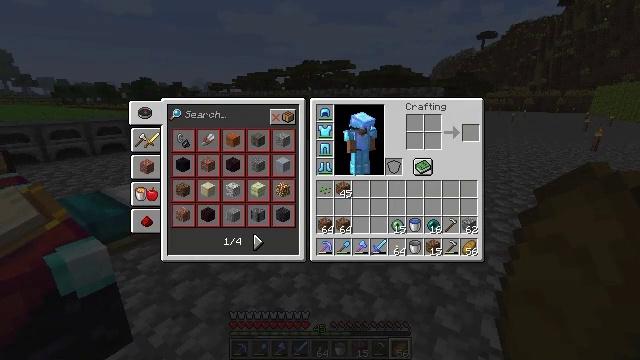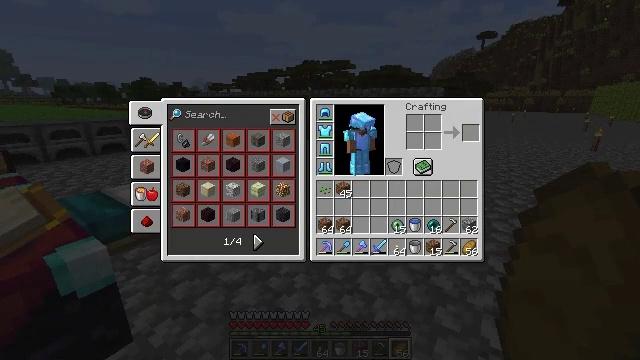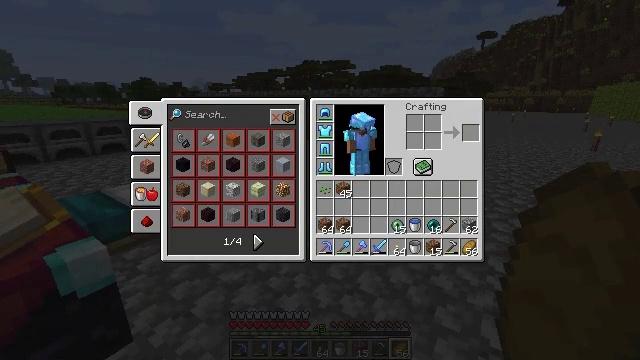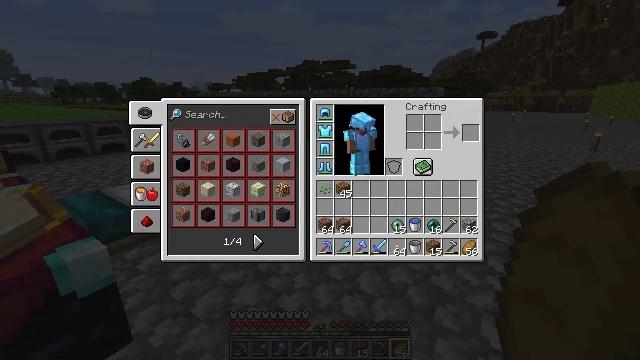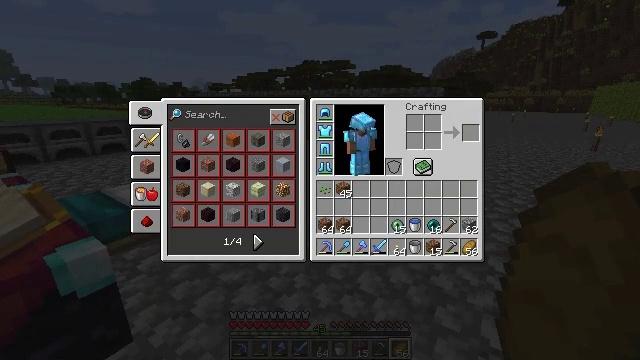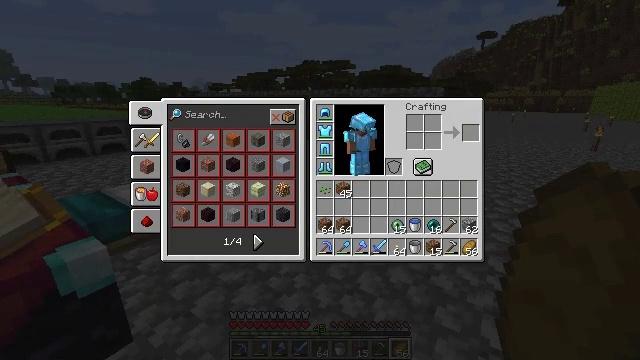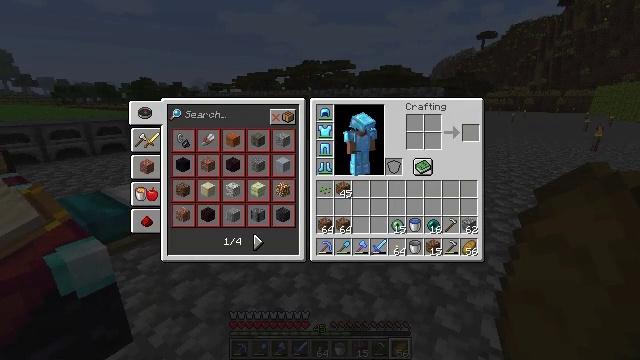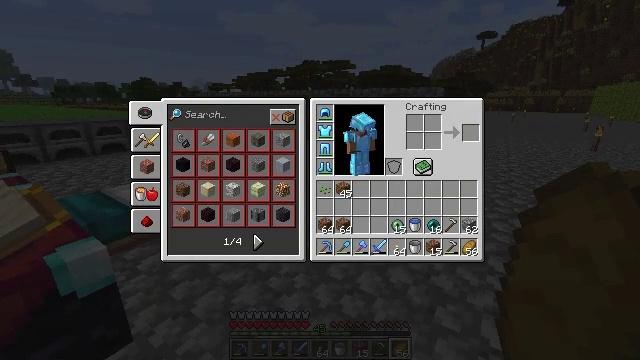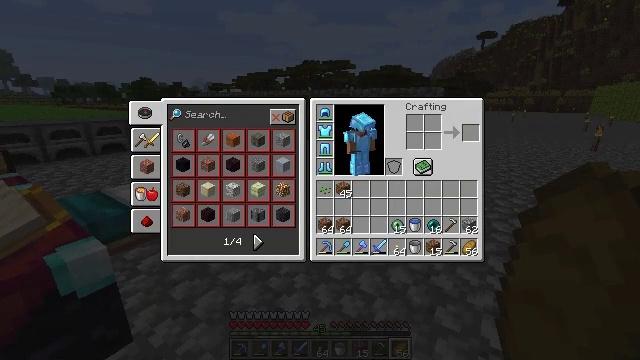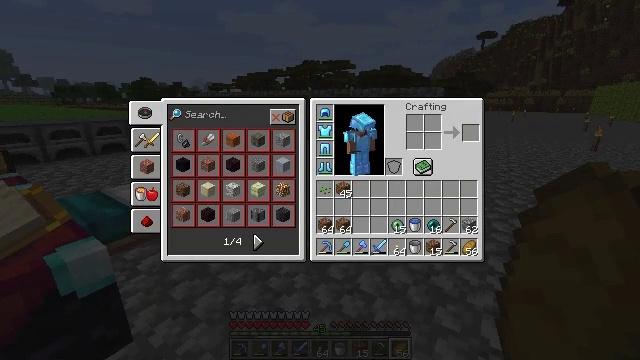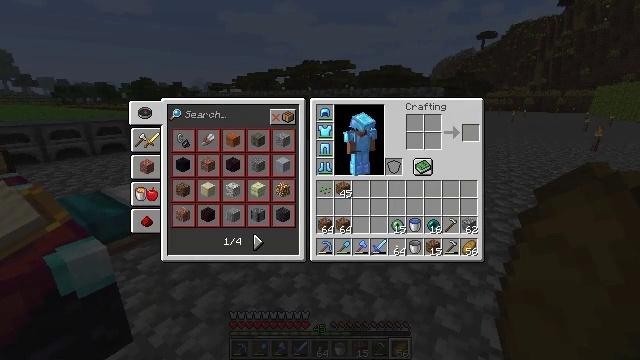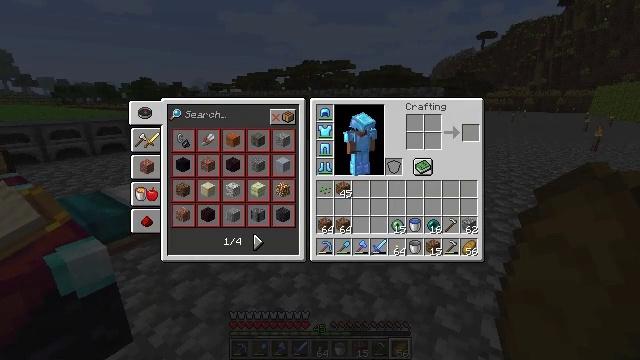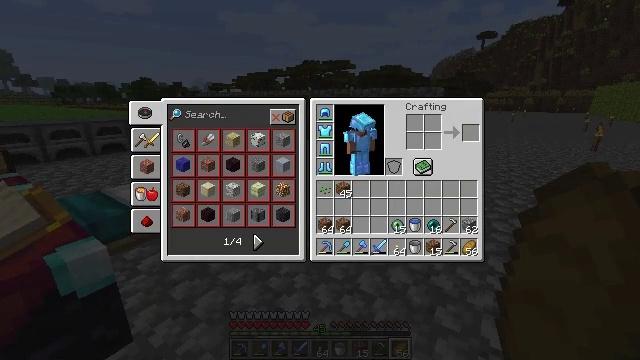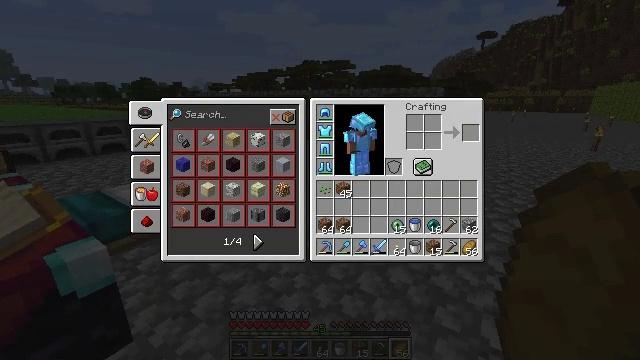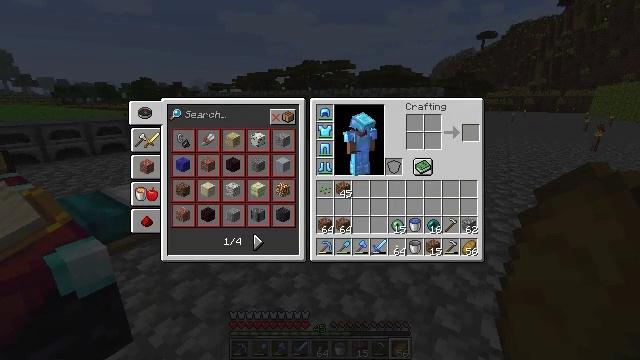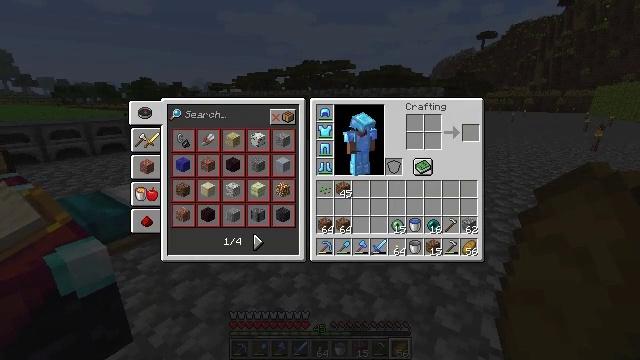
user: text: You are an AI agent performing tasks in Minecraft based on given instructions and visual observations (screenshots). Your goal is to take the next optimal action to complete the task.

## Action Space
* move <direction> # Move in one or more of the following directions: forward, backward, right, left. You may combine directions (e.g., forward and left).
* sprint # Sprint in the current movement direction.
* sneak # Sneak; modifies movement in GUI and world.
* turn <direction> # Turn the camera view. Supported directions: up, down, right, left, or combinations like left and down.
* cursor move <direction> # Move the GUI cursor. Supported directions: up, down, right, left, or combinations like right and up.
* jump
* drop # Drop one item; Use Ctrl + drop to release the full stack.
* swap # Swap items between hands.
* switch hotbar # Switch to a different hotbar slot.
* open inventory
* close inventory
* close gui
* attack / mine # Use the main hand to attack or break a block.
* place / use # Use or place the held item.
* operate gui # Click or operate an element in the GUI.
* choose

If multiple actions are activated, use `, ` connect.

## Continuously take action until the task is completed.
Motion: motion action
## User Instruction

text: Mine the lime bed to collect it.
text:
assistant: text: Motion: no_op
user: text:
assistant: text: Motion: no_op
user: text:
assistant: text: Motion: cursor move left
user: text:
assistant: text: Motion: cursor move left
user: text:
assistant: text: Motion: cursor move left
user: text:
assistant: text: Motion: no_op
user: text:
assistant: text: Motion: no_op
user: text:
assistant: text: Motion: no_op
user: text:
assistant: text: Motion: no_op
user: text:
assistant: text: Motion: no_op
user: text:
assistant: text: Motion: no_op
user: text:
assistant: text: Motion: no_op
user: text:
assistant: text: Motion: no_op
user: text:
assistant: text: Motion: no_op
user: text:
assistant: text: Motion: no_op
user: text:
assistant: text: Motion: no_op
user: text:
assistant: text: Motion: no_op
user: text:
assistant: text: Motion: no_op
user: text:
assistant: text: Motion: no_op
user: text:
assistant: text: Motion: no_op
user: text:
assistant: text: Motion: no_op
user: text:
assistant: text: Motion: no_op
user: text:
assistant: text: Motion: no_op
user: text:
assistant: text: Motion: no_op
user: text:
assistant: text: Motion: no_op
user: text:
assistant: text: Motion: no_op
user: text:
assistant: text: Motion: no_op
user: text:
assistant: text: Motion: no_op
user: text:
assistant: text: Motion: close gui
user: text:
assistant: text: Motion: turn left and down